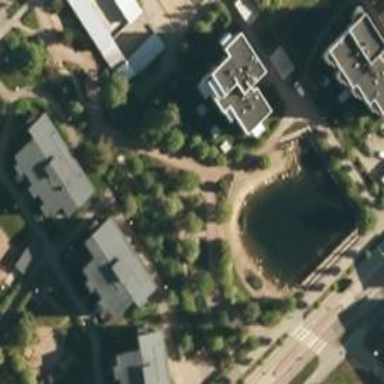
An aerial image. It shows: Lovely park for leisure and relaxation.